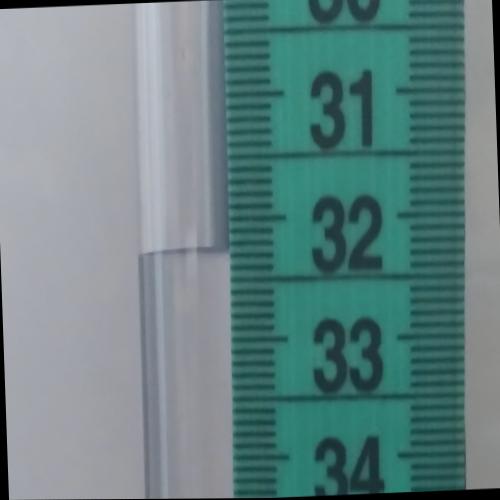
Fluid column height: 32.3 cm